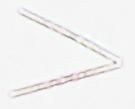
Label: Thalassionema